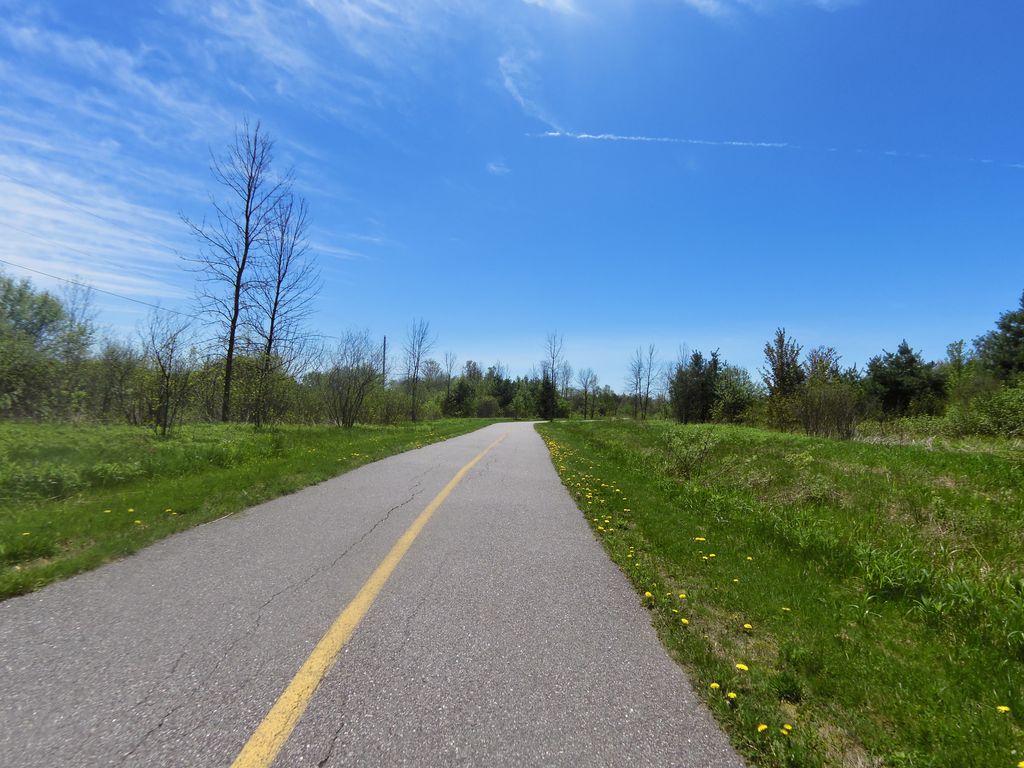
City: ottawa-gatineau